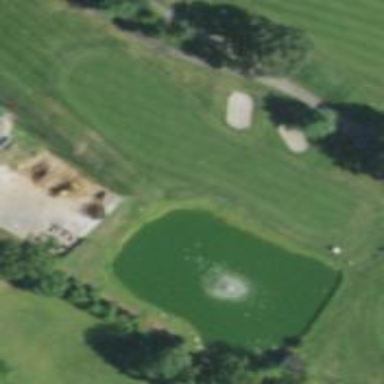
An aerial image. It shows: Golf hole.